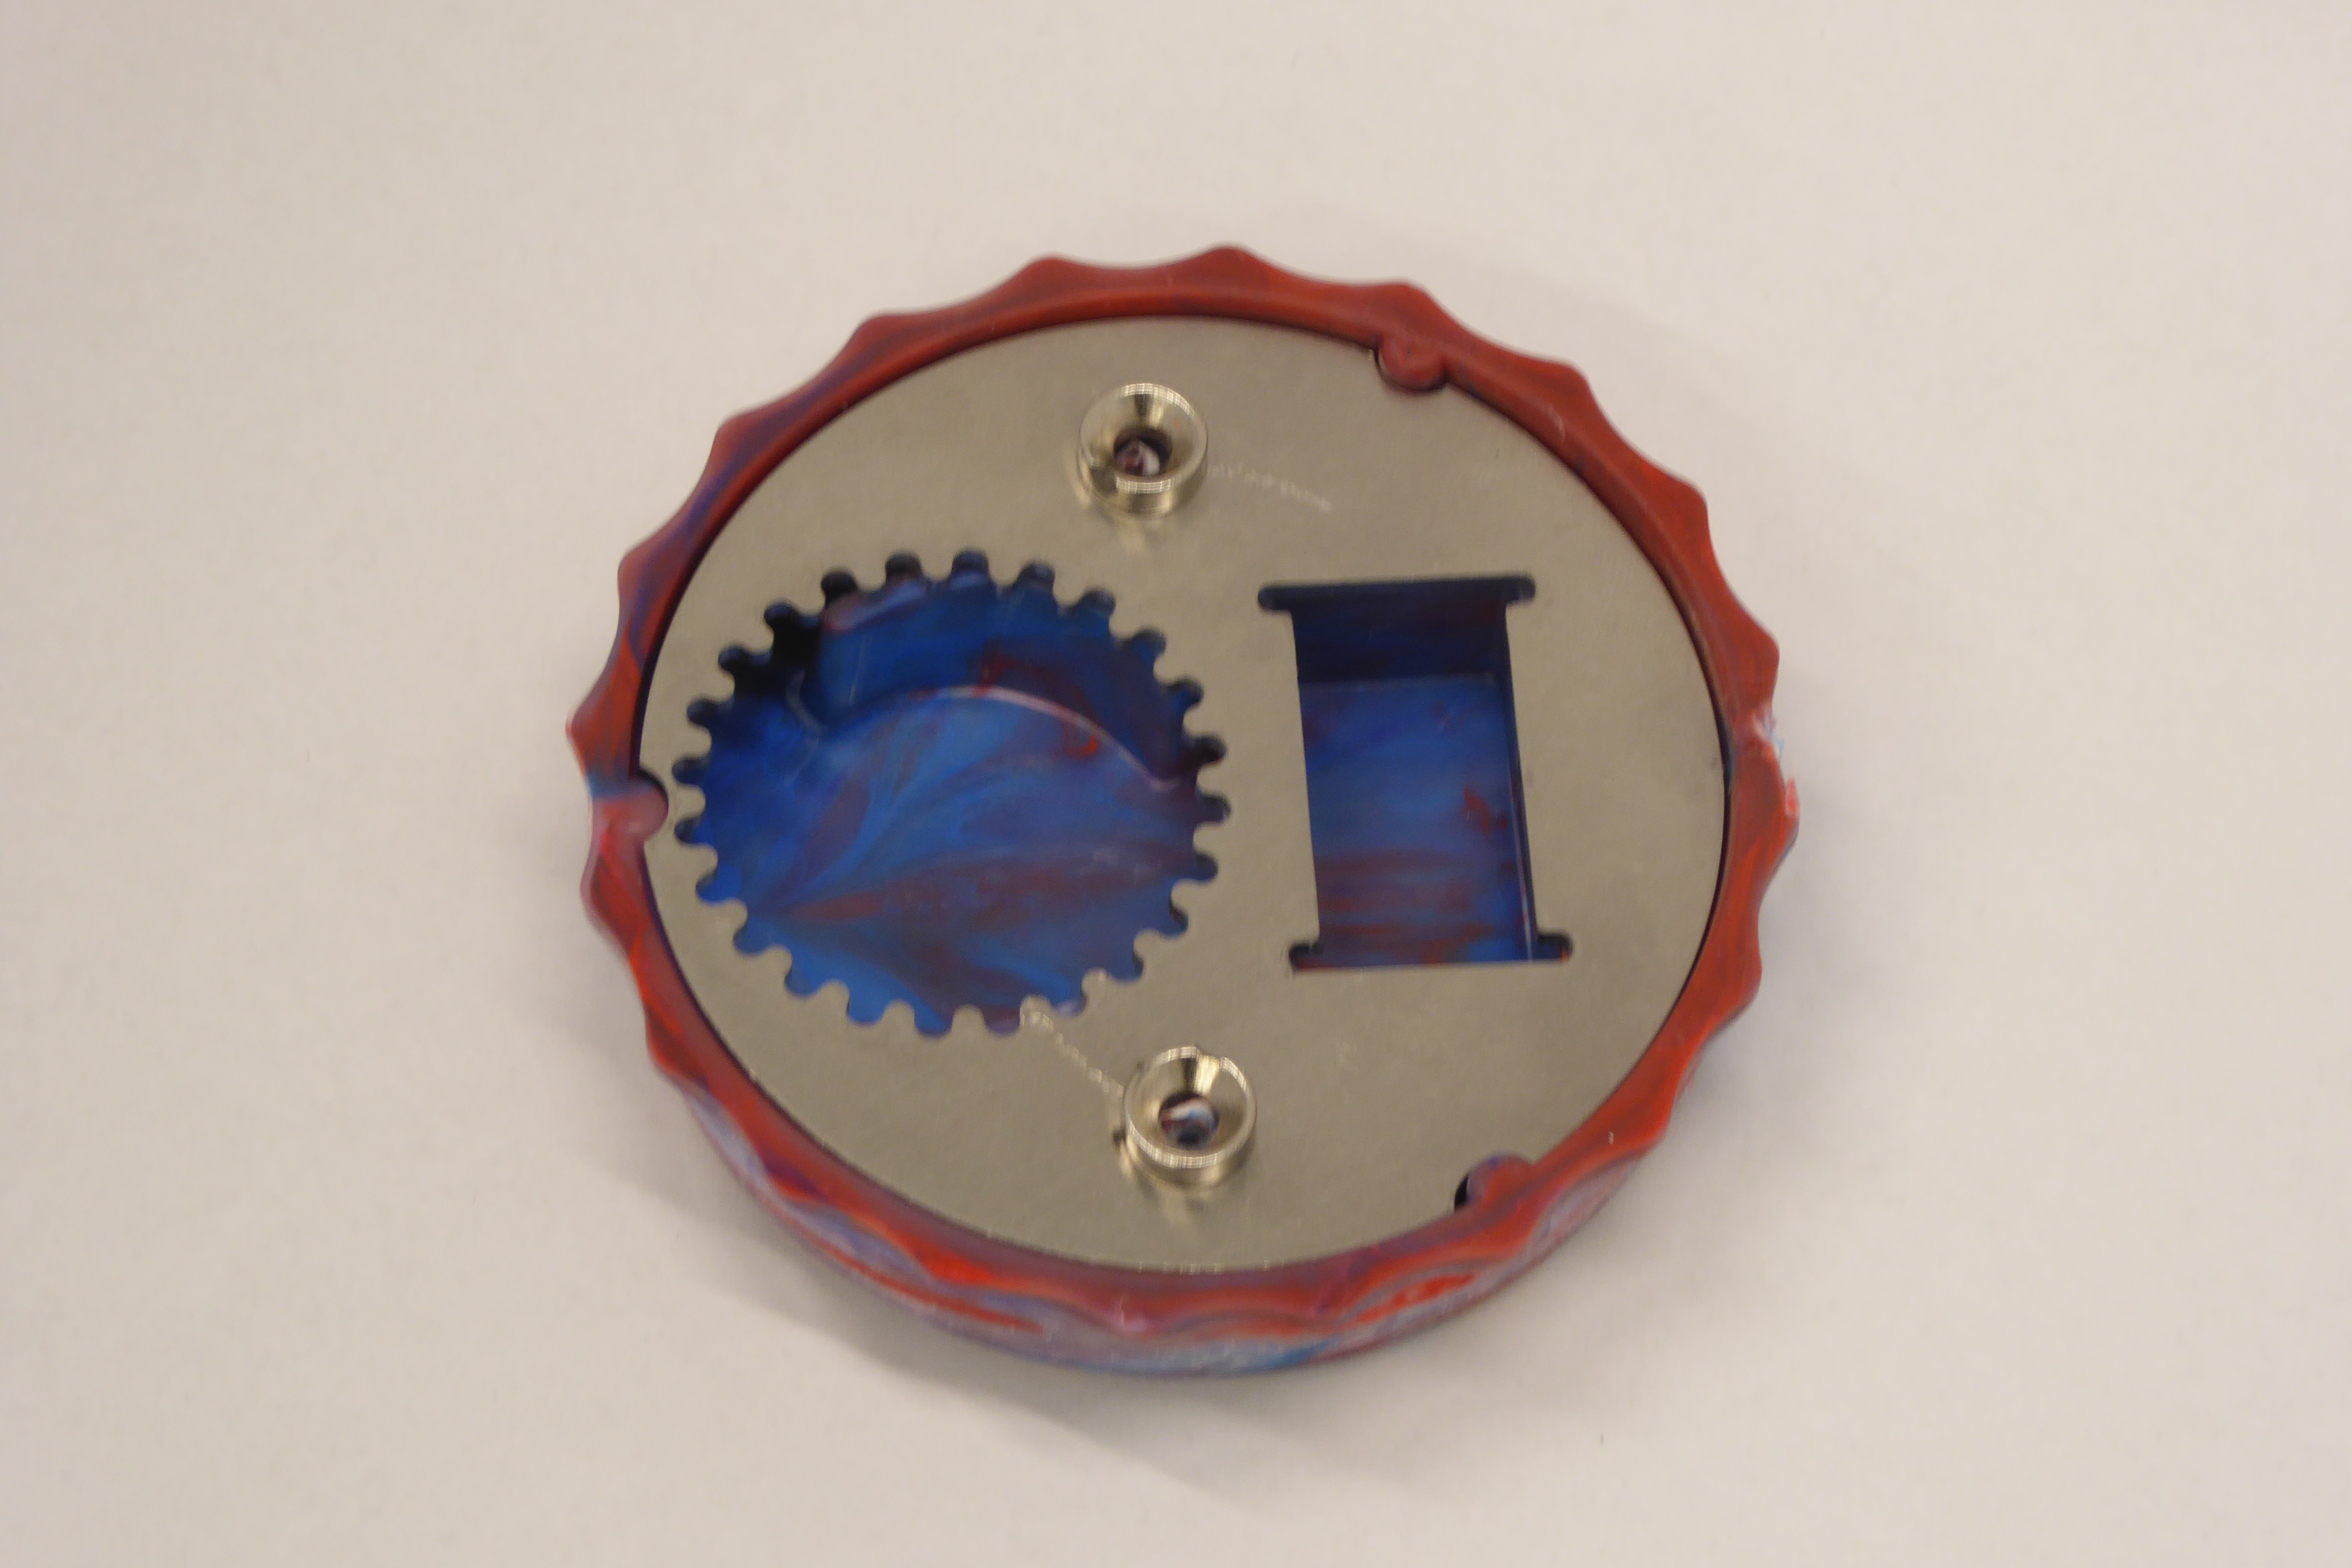
Label: Bottle Opener